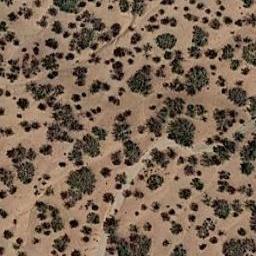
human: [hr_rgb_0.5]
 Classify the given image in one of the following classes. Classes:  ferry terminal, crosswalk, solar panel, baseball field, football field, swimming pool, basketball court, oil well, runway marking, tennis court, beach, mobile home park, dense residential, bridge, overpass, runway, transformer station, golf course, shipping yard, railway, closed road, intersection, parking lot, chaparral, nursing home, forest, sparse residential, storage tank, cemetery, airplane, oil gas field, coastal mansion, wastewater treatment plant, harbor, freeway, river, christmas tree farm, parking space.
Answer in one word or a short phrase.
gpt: chaparral